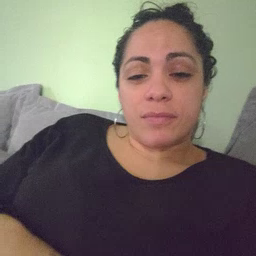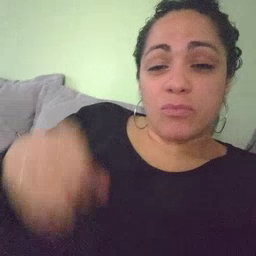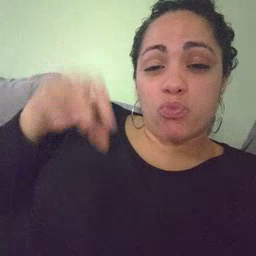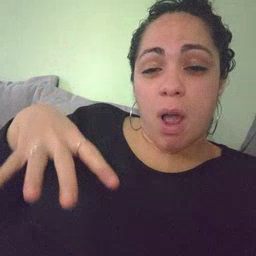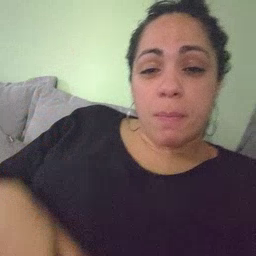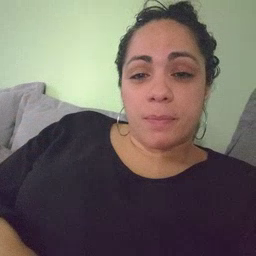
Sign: drop